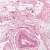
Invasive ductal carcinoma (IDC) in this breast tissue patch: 0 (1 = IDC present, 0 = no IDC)